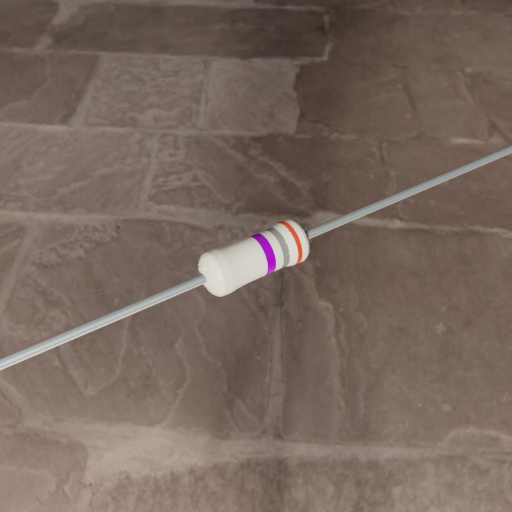
Resistor colour bands (in order): violet, gray, red